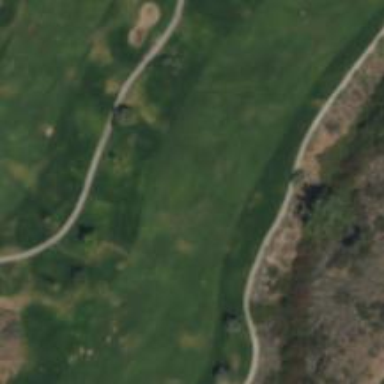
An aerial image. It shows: Golf hole.